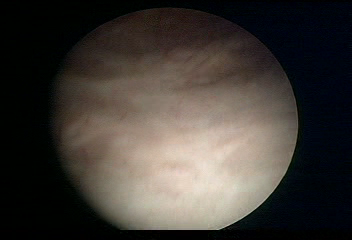
Modality: WLC
Class: Normal mucosa
Bladder cancer association: No